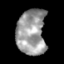
Tissue: skin
Cell type: Epithelial cells
Senescence score: 0.2345
Nuclear area (px): 1287
Mean DAPI intensity: 155.869